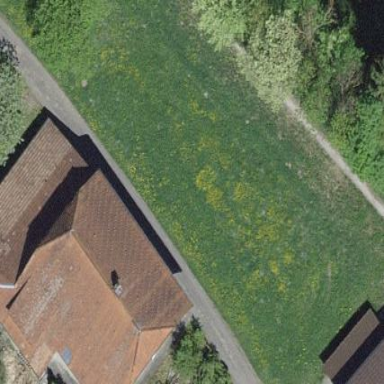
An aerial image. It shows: Farm building.